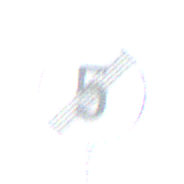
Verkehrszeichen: EndeGeschwindigkeit5
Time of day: MorningAfternoon
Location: Outdoor (Nature)
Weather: PartlyCloudy
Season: NotSpecified
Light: Natural